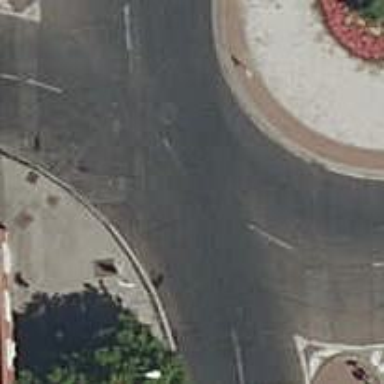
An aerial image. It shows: Roundabout on residential road with asphalt surface.